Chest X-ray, AP view. Patient: 44 years old, sex F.
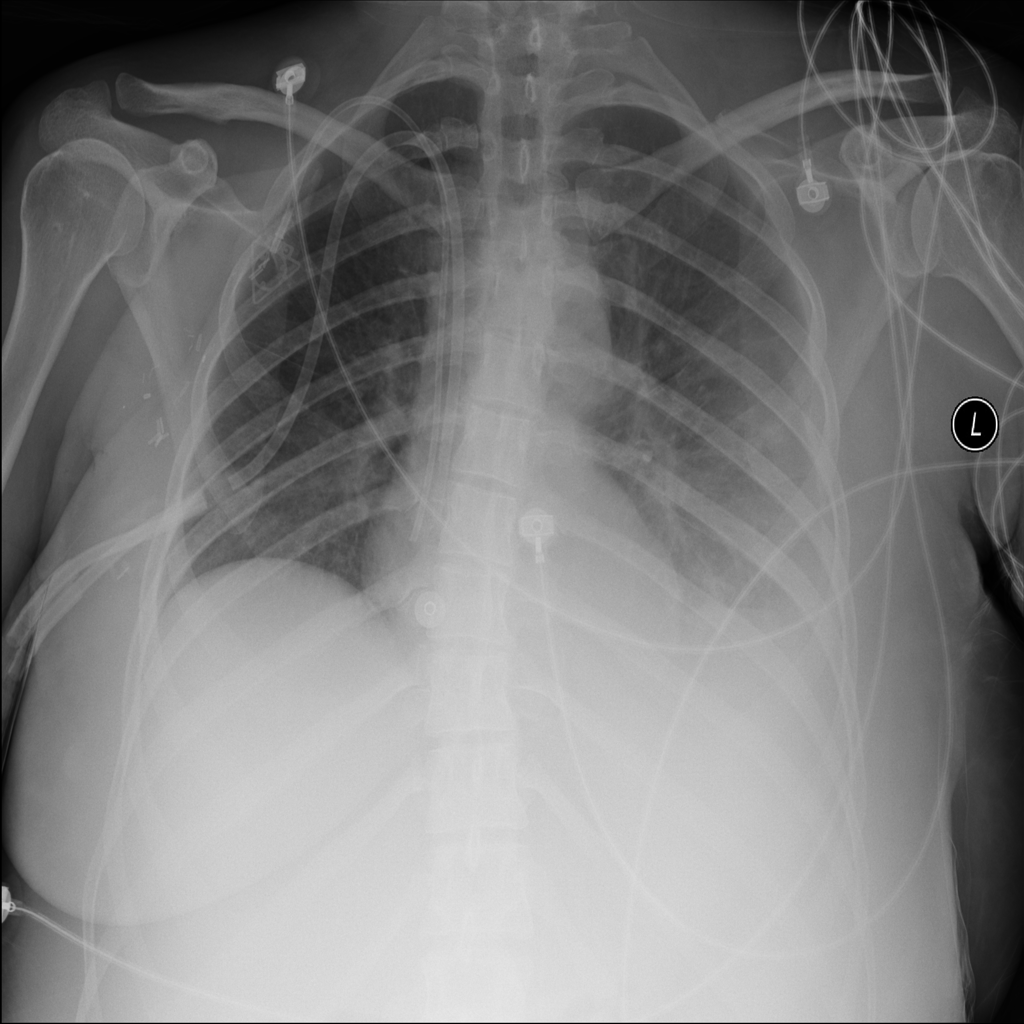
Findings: Effusion